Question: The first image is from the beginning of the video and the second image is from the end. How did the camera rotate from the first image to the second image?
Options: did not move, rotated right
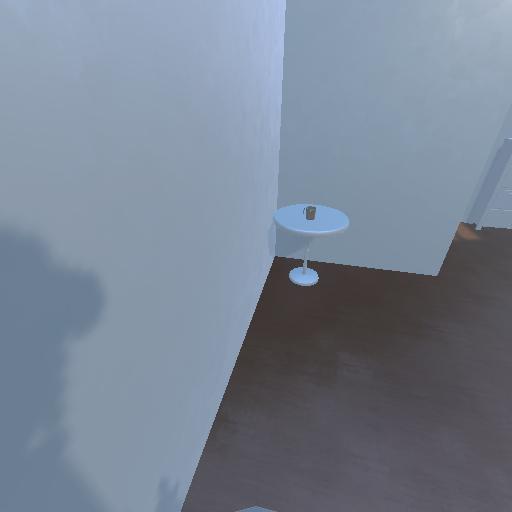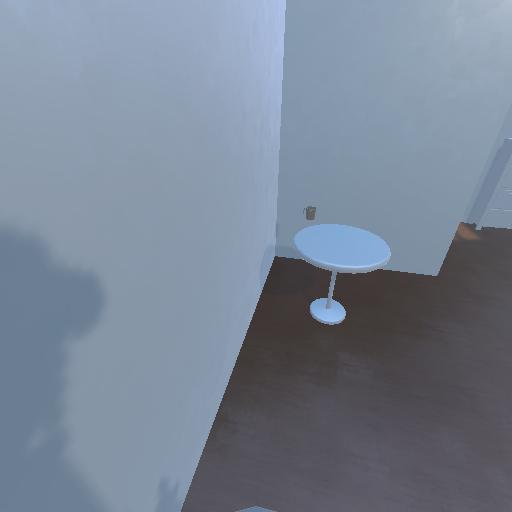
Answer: did not move